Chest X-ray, PA view. Patient: 34 years old, sex M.
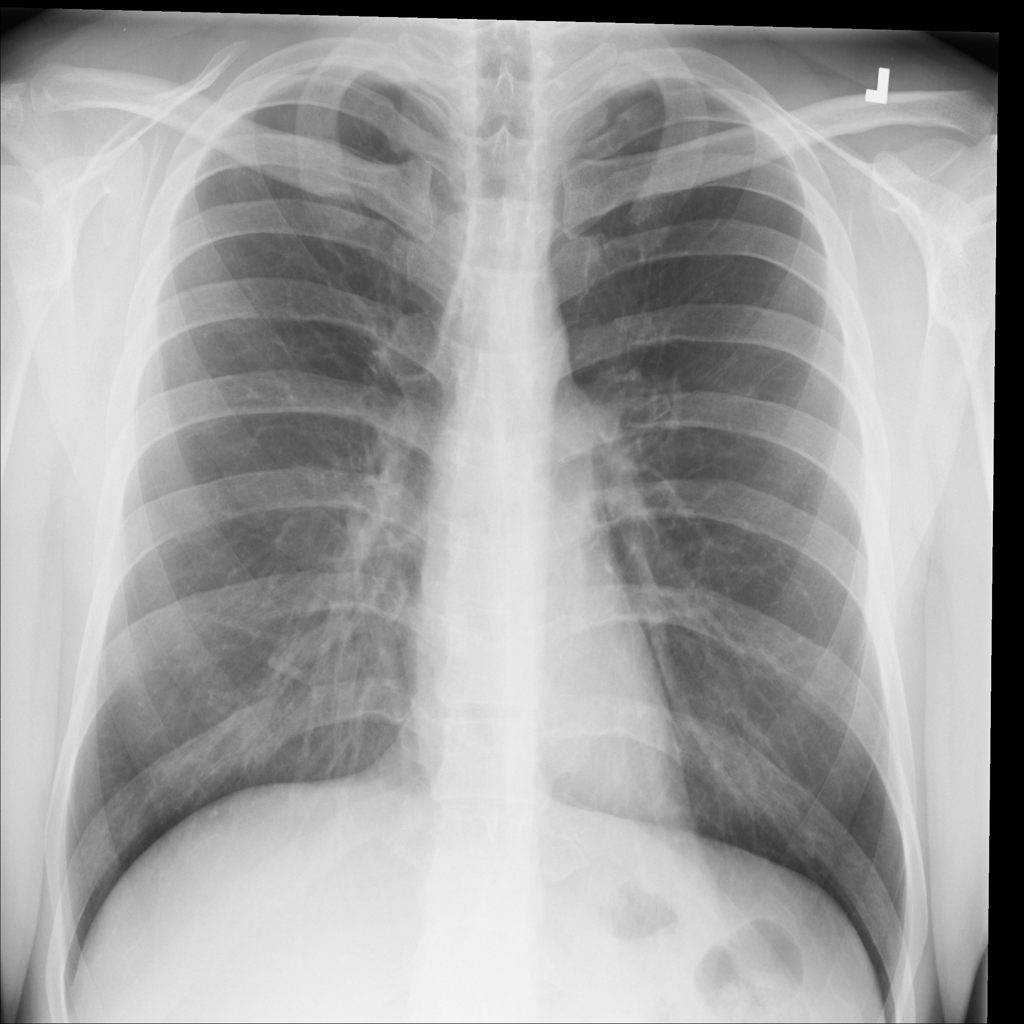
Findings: No Finding